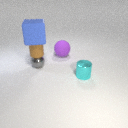
small cyan metal cylinder in front of large purple rubber sphere